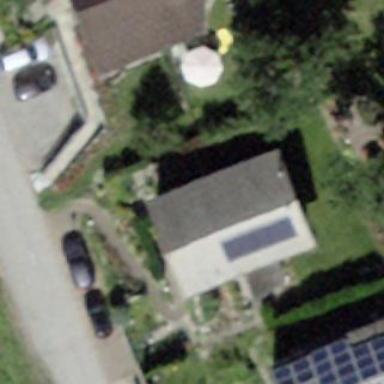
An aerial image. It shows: Detached building.